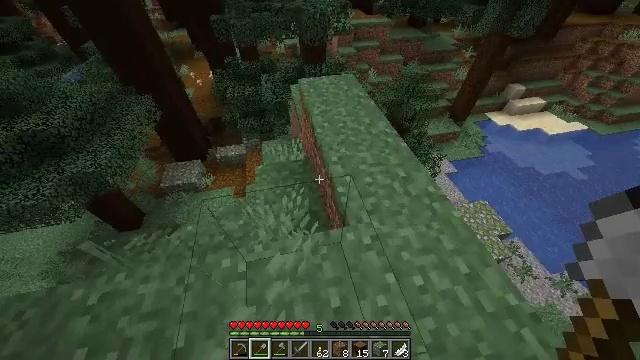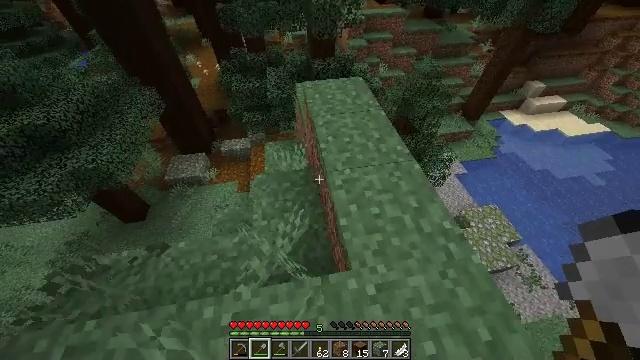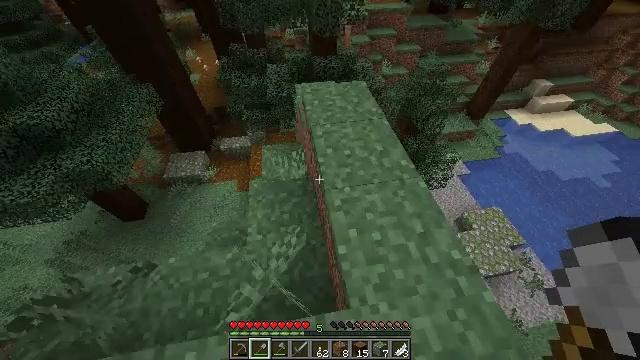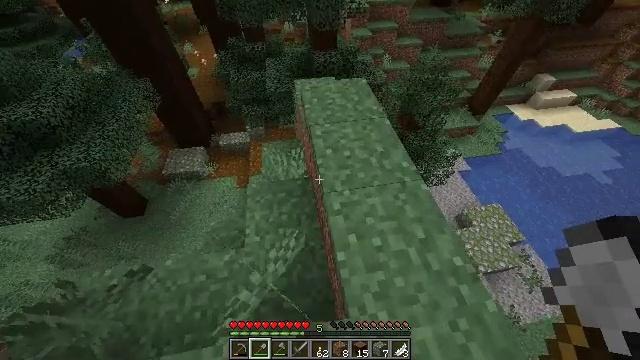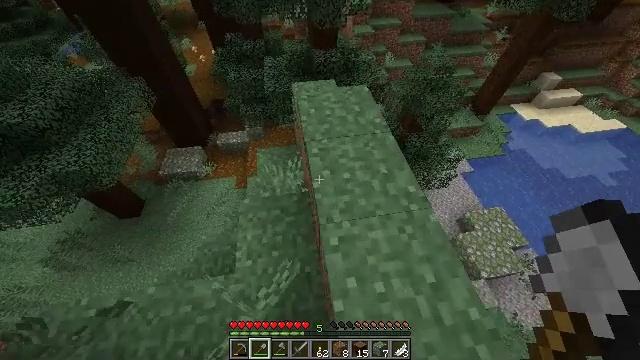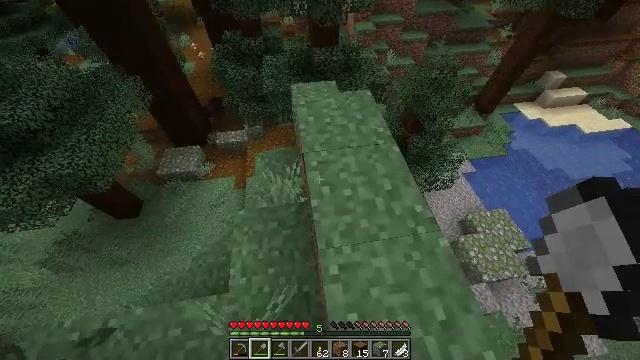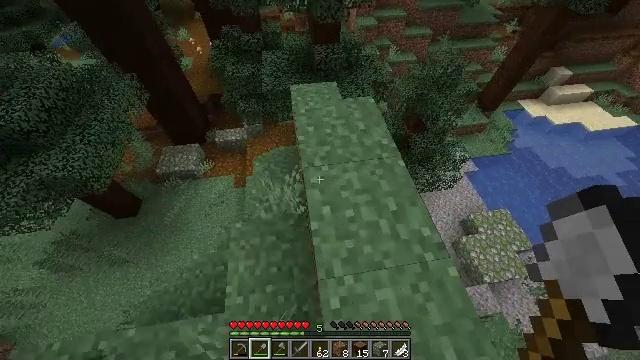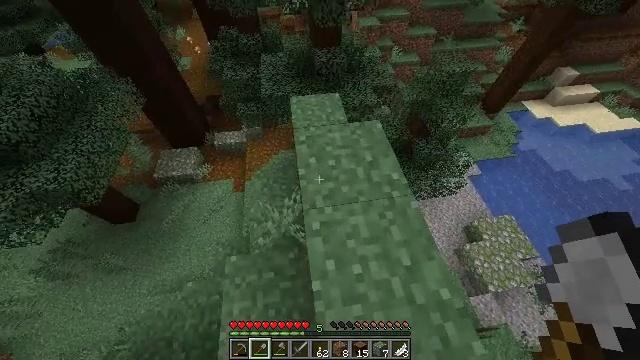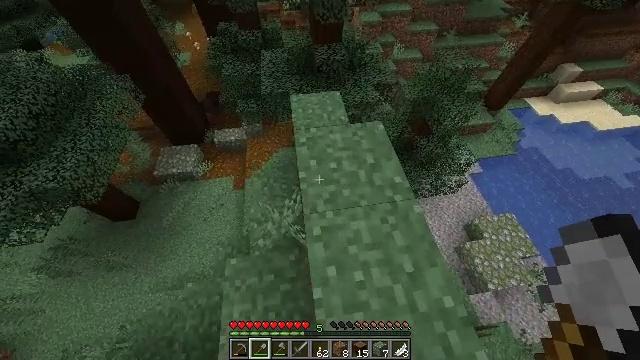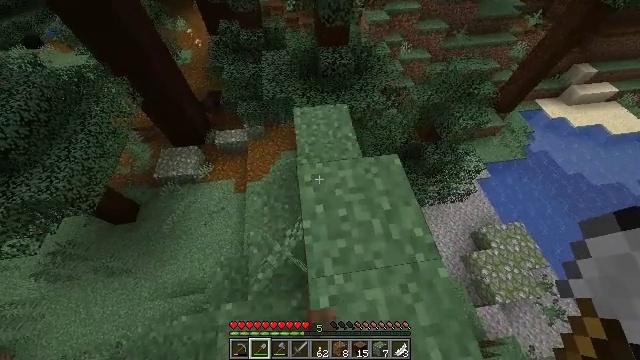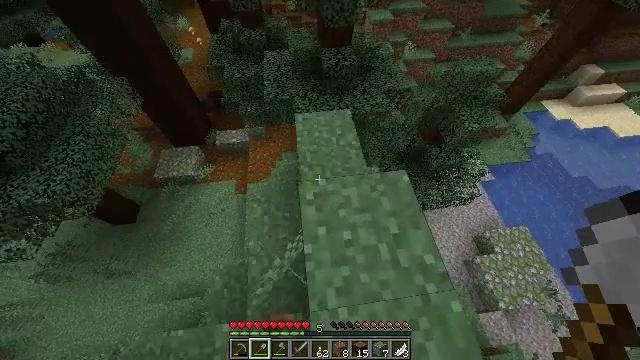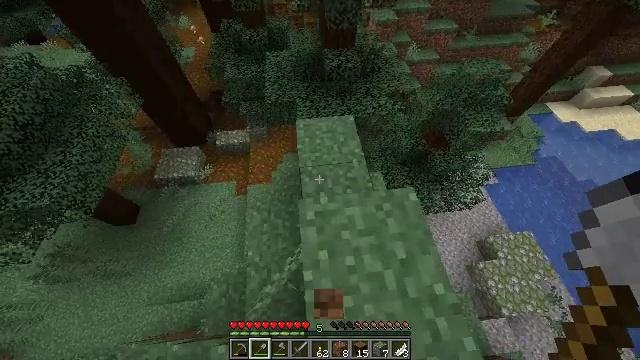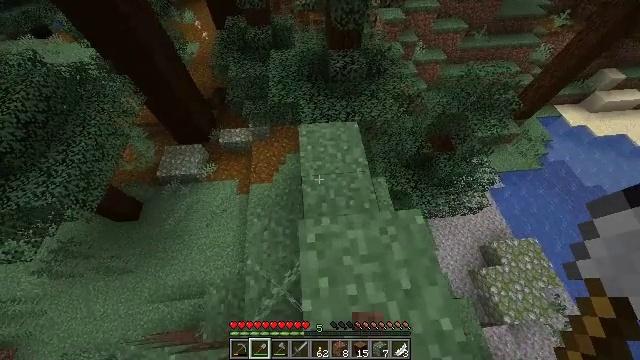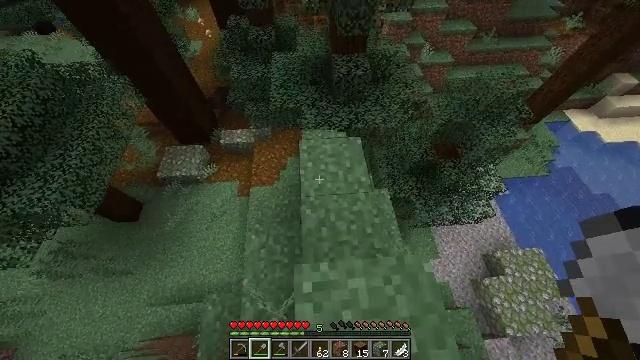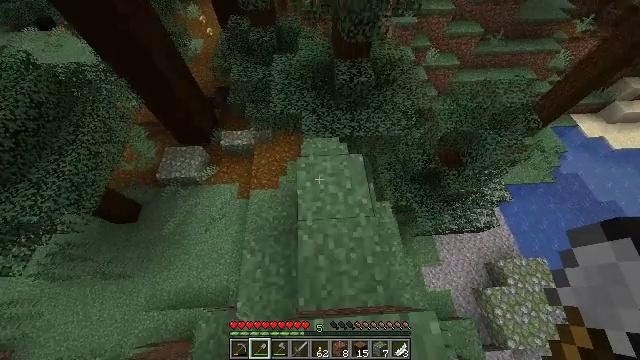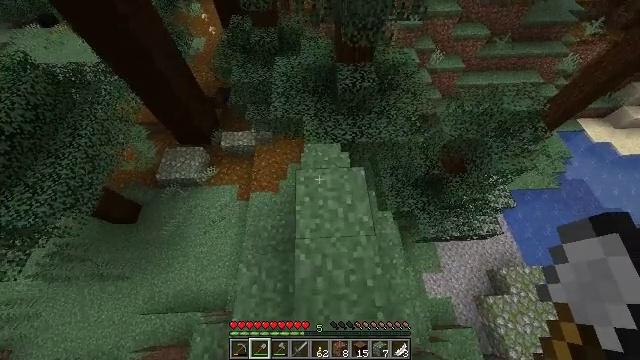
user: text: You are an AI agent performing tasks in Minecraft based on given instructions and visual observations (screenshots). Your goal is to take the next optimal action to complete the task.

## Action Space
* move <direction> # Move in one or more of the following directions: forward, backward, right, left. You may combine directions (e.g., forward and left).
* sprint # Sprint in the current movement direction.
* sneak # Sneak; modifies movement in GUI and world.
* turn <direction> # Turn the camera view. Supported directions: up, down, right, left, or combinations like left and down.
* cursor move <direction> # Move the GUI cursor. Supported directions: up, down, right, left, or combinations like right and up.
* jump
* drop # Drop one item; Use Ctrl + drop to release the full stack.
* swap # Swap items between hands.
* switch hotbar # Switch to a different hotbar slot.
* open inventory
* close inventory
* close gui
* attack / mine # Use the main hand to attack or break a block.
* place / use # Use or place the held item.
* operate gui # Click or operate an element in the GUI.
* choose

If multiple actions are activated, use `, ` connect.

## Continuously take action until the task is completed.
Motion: motion action
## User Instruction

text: Harvest sweet berries by mining the bush.
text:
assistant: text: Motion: move forward, sprint, turn left and down
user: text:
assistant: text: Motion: move forward, sprint, turn down
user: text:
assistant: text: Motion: move forward, sprint, turn down
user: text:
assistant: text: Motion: move forward, sprint, turn down
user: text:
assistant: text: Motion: move forward, sprint
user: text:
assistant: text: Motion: move forward, sprint, turn down
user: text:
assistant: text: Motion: move forward, sprint
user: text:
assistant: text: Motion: move forward, sprint
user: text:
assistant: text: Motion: move forward, sprint, turn left and down
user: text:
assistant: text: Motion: move forward, sprint
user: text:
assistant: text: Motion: move forward, sprint
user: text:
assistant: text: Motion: move forward, turn left
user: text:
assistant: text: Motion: move forward, turn left
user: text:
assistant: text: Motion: move forward
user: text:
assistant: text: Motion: move forward
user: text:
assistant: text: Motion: move forward
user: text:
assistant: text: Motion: move forward
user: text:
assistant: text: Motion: move forward
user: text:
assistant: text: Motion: move forward
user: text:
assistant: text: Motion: move forward
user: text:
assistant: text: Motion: move forward
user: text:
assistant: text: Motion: move forward
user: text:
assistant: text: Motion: move forward
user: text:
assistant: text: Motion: move forward
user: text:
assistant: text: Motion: move forward, turn up
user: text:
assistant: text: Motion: move forward, turn up
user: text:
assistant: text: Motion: move forward, turn up
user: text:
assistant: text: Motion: move forward, turn up
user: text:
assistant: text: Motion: move forward
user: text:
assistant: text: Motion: move forward